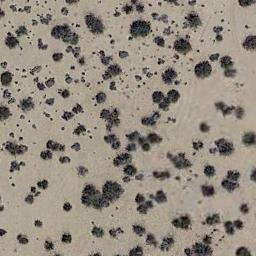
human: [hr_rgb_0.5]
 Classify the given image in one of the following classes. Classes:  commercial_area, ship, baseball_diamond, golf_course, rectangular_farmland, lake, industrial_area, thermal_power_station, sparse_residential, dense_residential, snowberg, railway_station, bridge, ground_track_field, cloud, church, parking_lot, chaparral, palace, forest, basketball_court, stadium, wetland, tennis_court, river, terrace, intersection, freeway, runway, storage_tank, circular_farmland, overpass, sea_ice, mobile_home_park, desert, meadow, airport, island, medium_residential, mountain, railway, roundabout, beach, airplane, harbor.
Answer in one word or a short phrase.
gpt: chaparral